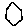
Label: hexagon